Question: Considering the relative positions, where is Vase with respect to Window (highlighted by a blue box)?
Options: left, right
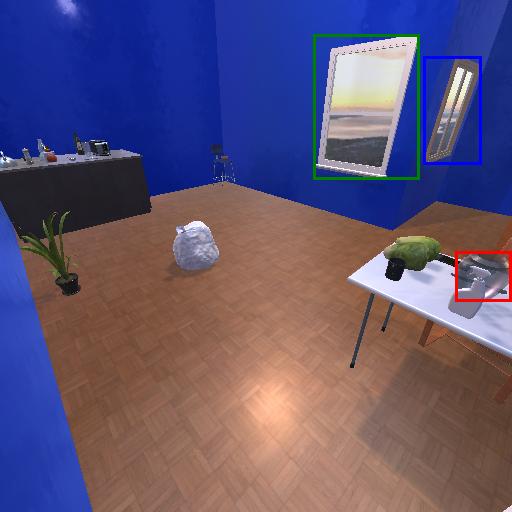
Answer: left